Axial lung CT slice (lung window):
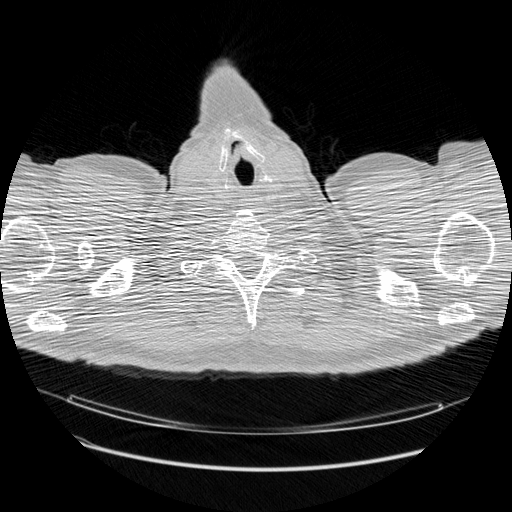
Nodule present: no